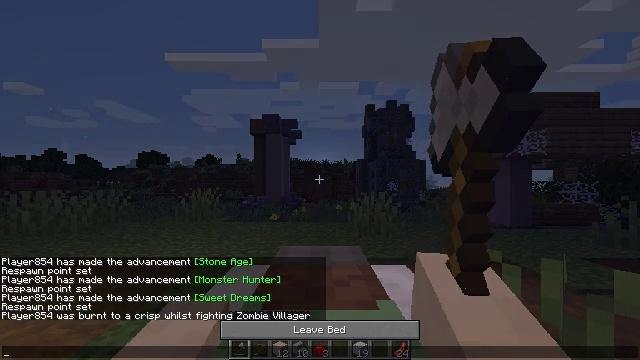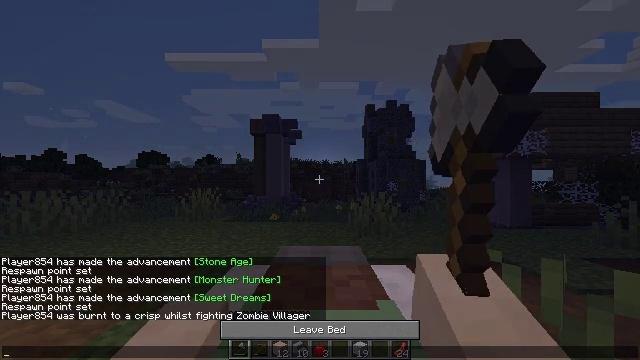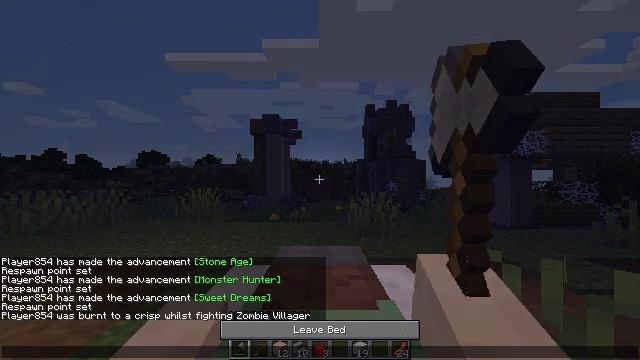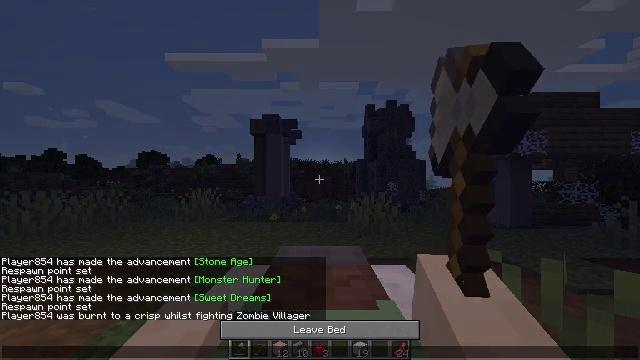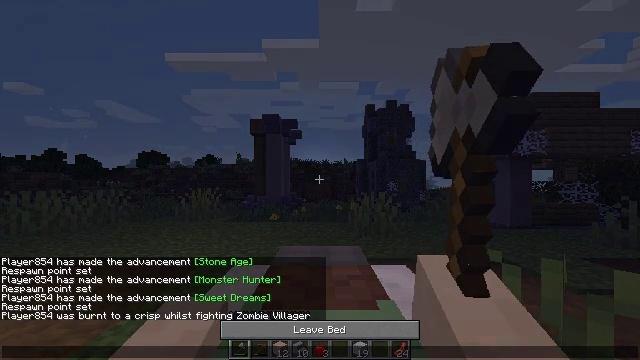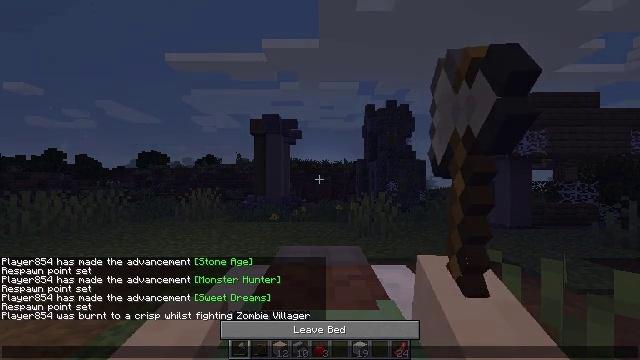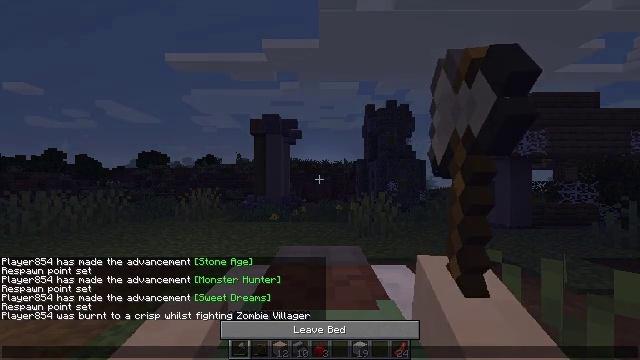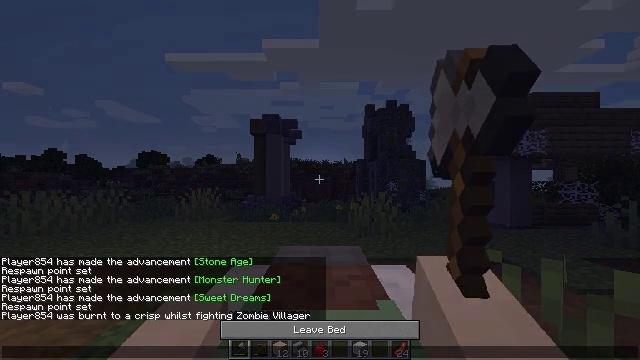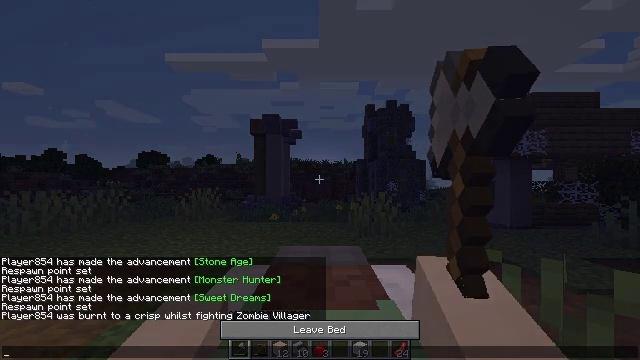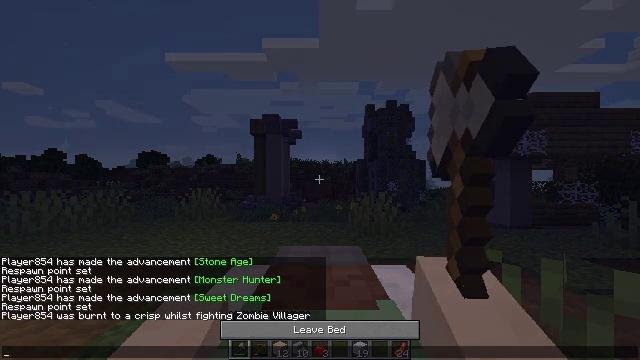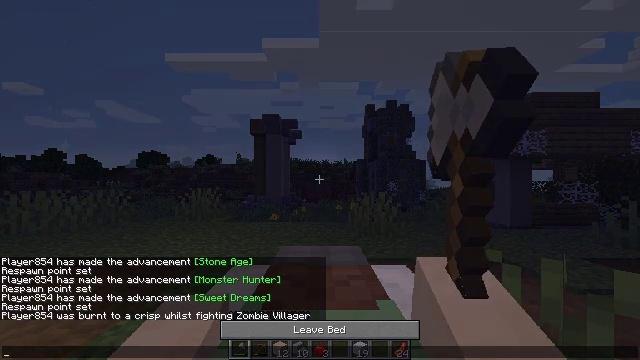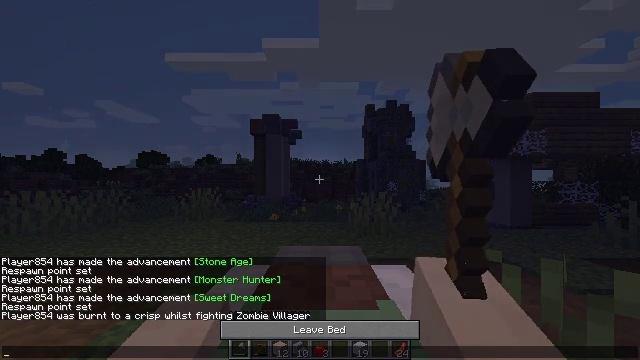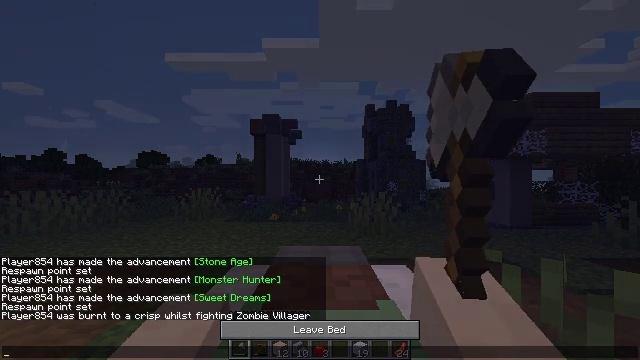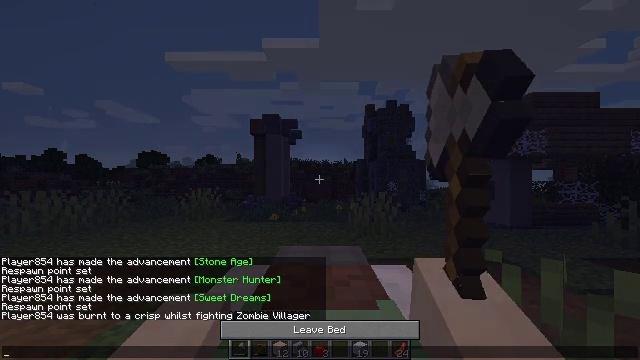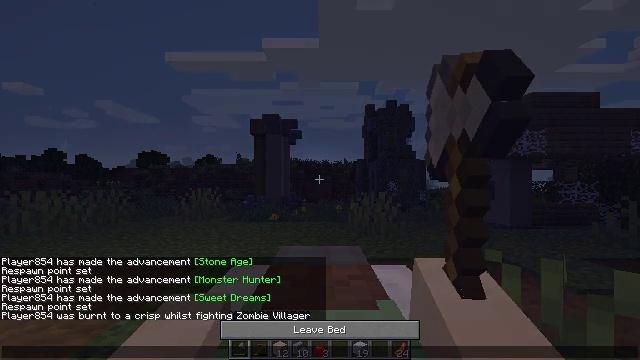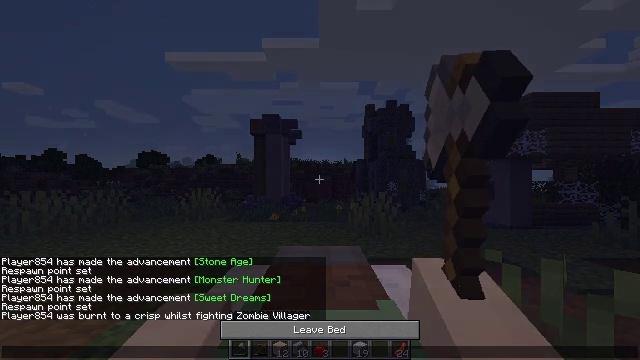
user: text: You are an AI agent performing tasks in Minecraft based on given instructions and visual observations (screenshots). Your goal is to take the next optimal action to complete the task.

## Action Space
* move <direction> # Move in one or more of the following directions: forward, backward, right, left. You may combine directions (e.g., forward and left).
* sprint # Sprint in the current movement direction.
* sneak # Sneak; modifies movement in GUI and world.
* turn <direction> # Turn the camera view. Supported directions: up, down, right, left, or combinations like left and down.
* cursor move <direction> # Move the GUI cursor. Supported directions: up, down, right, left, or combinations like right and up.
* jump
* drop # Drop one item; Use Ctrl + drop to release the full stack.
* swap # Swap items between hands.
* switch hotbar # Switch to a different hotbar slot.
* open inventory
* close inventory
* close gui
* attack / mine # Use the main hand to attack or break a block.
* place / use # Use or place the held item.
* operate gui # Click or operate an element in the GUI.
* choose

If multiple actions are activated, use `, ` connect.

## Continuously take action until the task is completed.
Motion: motion action
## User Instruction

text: craft item air
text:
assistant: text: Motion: no_op
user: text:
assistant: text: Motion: no_op
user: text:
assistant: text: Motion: no_op
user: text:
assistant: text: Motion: no_op
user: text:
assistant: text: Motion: no_op
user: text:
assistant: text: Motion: no_op
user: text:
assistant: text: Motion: no_op
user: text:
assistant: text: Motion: no_op
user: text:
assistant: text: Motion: no_op
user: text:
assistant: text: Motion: no_op
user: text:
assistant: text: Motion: no_op
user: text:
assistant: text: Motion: no_op
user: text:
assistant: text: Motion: no_op
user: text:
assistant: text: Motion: no_op
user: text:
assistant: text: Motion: no_op
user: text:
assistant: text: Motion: no_op
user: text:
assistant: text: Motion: no_op
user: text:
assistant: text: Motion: no_op
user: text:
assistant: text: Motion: no_op
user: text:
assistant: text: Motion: no_op
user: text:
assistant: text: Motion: no_op
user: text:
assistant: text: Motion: no_op
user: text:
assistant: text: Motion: no_op
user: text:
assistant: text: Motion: no_op
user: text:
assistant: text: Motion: no_op
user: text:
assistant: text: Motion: no_op
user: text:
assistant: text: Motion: no_op
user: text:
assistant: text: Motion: no_op
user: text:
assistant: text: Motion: no_op
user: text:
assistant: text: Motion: no_op